Question: I've been working on auto-building a maven project with Jenkins.
Manually, from "start build" in Jenkins, it's working correctly, but from a bitbucket webhook :
"jenkins_url/bitbucket-hook/", after committing and pushing in my bitbucket repo, I'm getting in Jenkins's Bitbucket Hook Log this error :
'''
FATAL: hudson.plugins.git.GitException: Command "git ls-remote -h -- https://my_username@bitbucket.org/repo.git/" returned status code 128:
stdout:
stderr: remote: Invalid username or password
fatal: Authentication failed for 'https://bitbucket.org/repo.git/'
hudson.plugins.git.GitException: Command "git ls-remote -h -- https://my_username@bitbucket.org/repo.git/" returned status code 128:
stdout:
stderr: remote: Invalid username or password
fatal: Authentication failed for 'https://bitbucket.org/repo.git/'
'''
I'm using username and password credentials.
Wish you could help me.

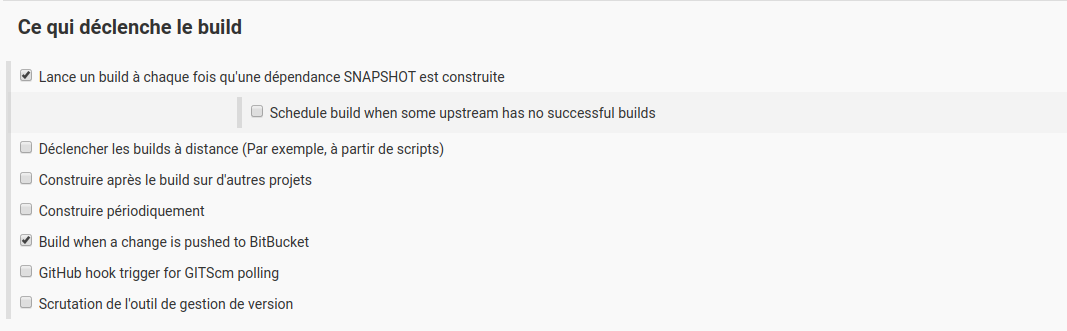
Answer: I just found a solution to my own question, if someone needs it.
Just use ssh access key to connect to your bitbucket repo (not username-password credentials) :
--> connect to jenkins user by 'su jenkins' or 'su -s /bin/bash jenkins'
--> generate your ssh key under '/var/lib/jenkins/.ssh' by 'ssh-keygen'
--> copy your private key in a jenkins global identifier
--> copy your public key in a bitbucket access key
and the build will work in both cases : manually and after a push to your
repository
(You will also need ssh publisher plugin in jenkins to put the bitbucket host id).